Question: I have a textview with a 9patch backdrop that has a drawn in dropshadow. The text is not centred in the defined frame but centred to the whole image dimensions including dropshadow. Checking it in the Draw9patch tool in the SDK shows the content space correctly but the text is ignoring this.
'''
<?xml version="1.0" encoding="utf-8"?>
<LinearLayout xmlns:android="http://schemas.android.com/apk/res/android"
android:id="@+id/toast_layout_root"
android:layout_width="fill_parent"
android:layout_height="fill_parent"
android:layout_gravity="center"
android:gravity="center"
android:orientation="vertical" >
<TextView
android:id="@+id/text"
android:layout_width="wrap_content"
android:layout_height="wrap_content"
android:background="@drawable/toast_frame2"
android:gravity="center"
android:padding="10dp"
android:text="Toast text"
android:textColor="#444444"
android:textSize="10sp" />
</LinearLayout>
'''

How do I get the textview to use the 9patch definitions?
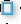
Answer: There's no way for the framework to understand that you're drawing a shadow. You need to center the frame. Measure the pixels between the frame and the edge on the right of your 9-patch, then insert that many blank pixel columns between the left edge of your frame and left edge of the 90-patch. Repeat for the top.
Adjust padding to prevent the text from overlapping the frame's edge.